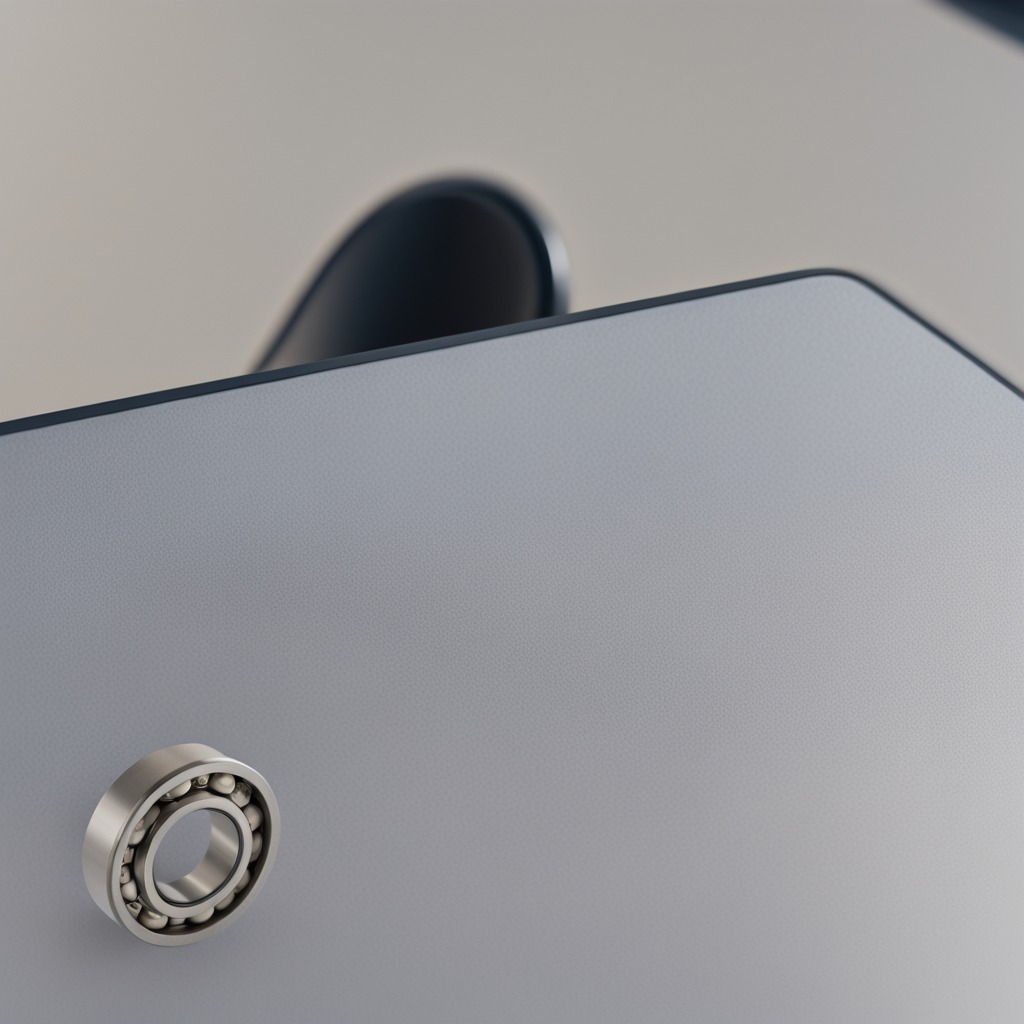
A metal ball bearing is lying on the textured surface of a utility table in a temporary outdoor tool station.